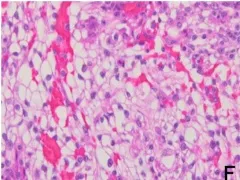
Histopathologic examinations of kidney and pleural specimens show primary and metastatic clear cell carcinoma. (E) H&E staining of the pleura, x 40.
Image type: pathology (h&e)